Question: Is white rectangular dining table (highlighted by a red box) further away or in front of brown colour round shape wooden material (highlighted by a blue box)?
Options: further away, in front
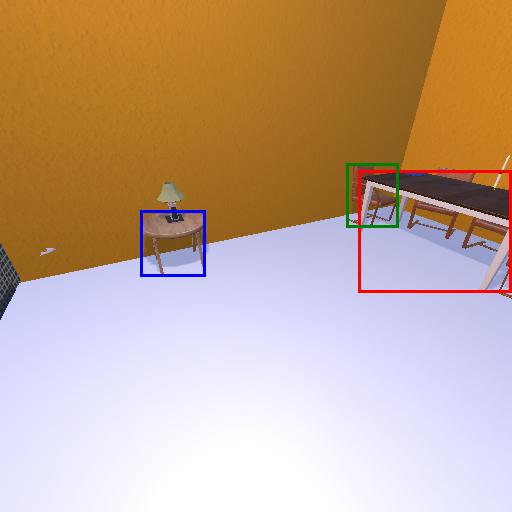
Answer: further away